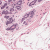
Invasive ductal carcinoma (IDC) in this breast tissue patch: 0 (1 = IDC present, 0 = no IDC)